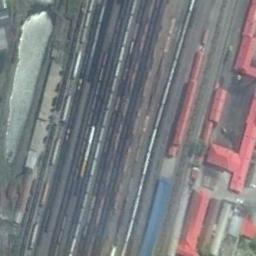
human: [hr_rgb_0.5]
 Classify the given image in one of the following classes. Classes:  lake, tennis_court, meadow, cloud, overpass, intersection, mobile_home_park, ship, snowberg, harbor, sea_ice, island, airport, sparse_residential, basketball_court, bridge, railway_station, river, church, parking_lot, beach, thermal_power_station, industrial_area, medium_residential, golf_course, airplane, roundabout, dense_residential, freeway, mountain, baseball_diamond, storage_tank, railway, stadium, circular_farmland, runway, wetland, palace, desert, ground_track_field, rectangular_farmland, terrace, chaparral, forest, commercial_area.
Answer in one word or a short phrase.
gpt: railway